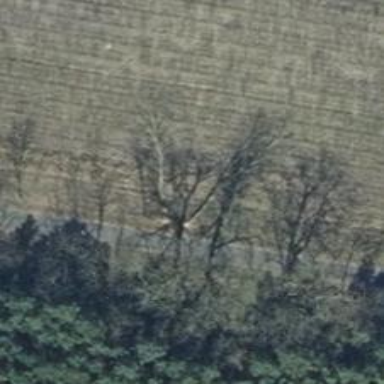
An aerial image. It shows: Deciduous tree with broadleaved leaves.